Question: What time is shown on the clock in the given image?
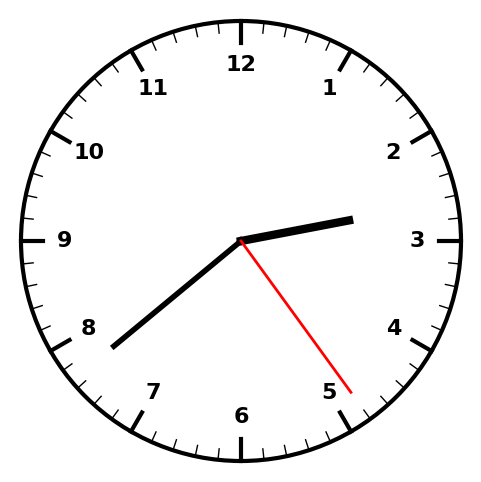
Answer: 02:38:24